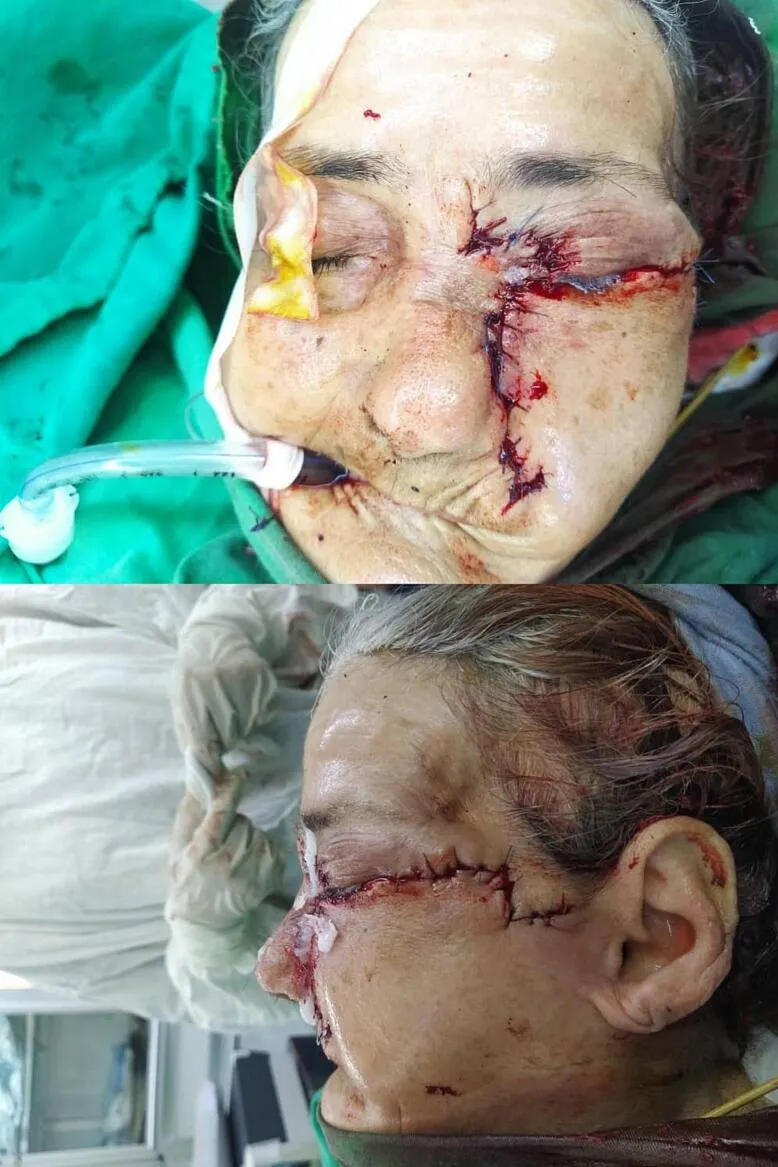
The stitches after the surgery.
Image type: medical_photograph (other_medical_photograph)